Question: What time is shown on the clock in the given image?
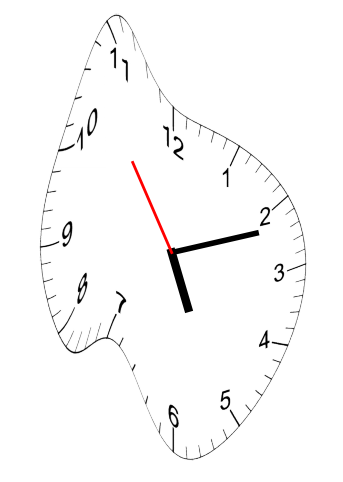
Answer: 05:11:54